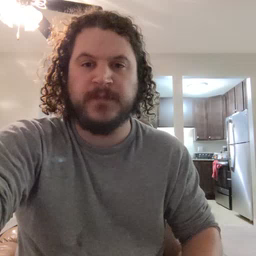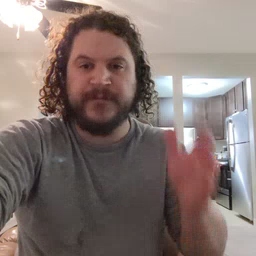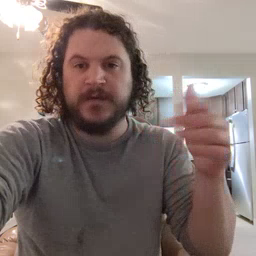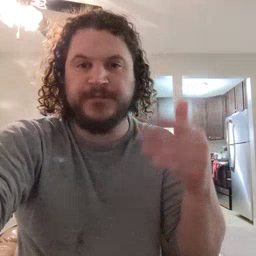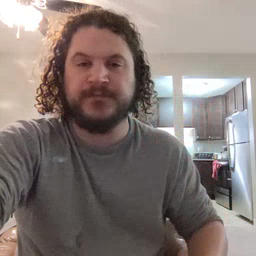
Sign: flag